Question: I want to display a list of comma-separated names that is coming from an array in my react component. The rendered html looks something like:
'''
<div>
<span>Liza</span>, <span>Eric</span>, <span>Michael</span>, <span>Natalie</span>, <span>Stephan</span>
<a href="#" className="show-more hidden">and {remaining} more...</a>
</div>
'''
However, . If the list exceeds the 2 lines, I need to display the quantity of the remaining names that are hidden:
> Liza, Eric,Michael -and 2 more...-
The list also has to be responsive (only display 'X more' if I am truncating) and I need to truncate the list at the end of the last displayed name so the "and X more" text fits within 2 lines.
Can anyone recommend an approach I should take to solve this problem? I believe that pure CSS solution might not work because of the truncation.
Thanks!
PD A screenshot of what I want to achieve:

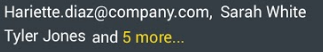
Answer: I guess there are (close to) pure CSS solutions for that. But with react you would something like this:
1. Render your list of names without any truncation, set the visibility/opacity to hide the elements
2. Attach a ref callback to every item: <span ref={item => this.items.push(item)}
3. In componentDidMount() iterate over this.items and sum up the width of the items (item1.width + item2.width ...)
4. When the sum of widths is greater than the width of the container of the list, you know that you have to truncate the remaining items.
5. Now you can use internal state or whatever to re-render the list with truncation (this.setState({truncate: true, remainingItemCount: x})
6. The render function can use this state to figure out how to render the list correctly with truncation (also you can now set the visibility back to normal)
<URL>